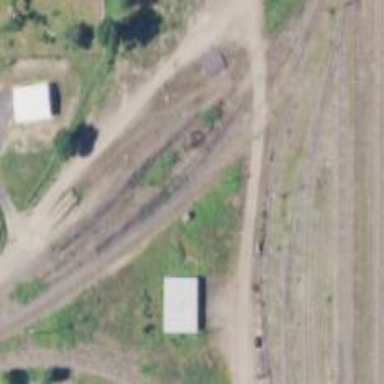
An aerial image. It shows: Railway siding for service.